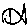
Label: fish